Question: How can I disable the red marker lines shown in the picture? They appear after clicking in a winform chart.
Thanks

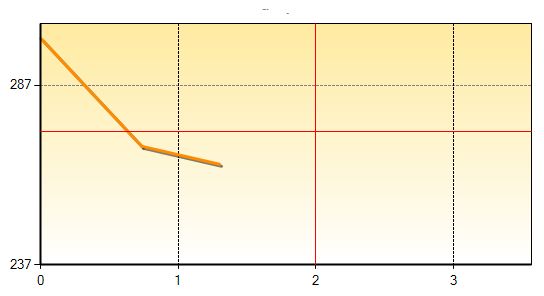
Answer: Setting CursorX and CursorY linewidth to 0 solved the problem.